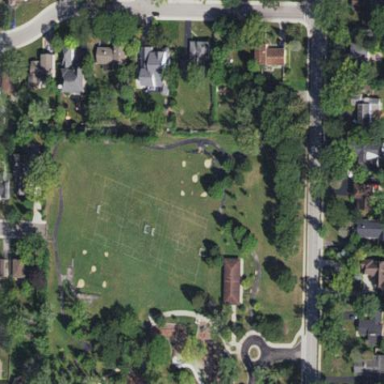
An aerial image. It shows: Soccer pitch for leisureland activities.